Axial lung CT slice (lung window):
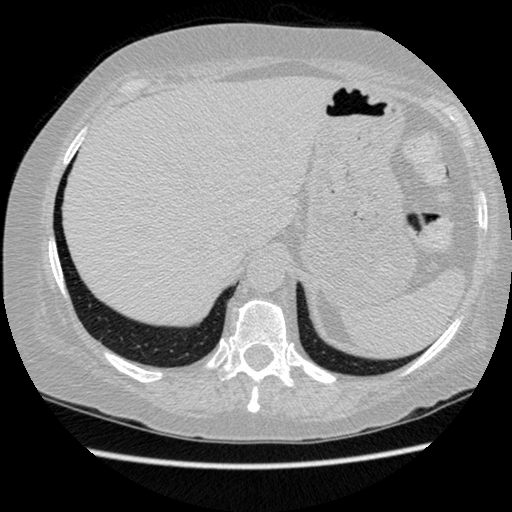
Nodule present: no